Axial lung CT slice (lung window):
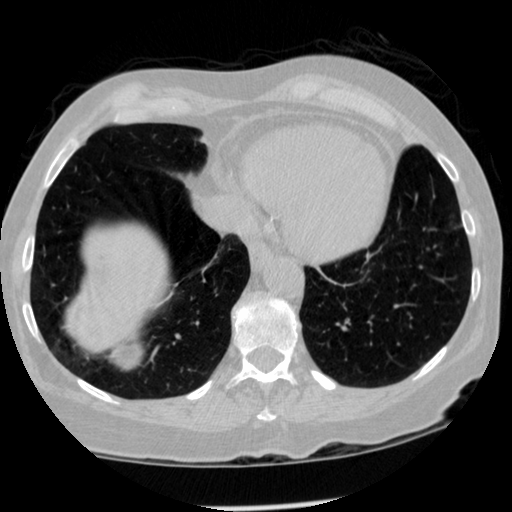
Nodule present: no